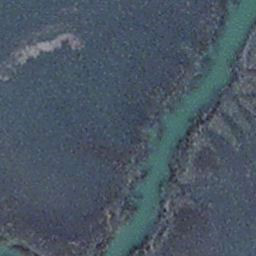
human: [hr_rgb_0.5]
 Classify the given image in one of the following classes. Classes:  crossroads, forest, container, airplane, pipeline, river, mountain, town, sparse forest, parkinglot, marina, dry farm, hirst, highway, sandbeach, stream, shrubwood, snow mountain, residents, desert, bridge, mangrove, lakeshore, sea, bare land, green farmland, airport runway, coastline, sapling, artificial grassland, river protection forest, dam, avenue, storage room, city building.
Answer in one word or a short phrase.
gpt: stream